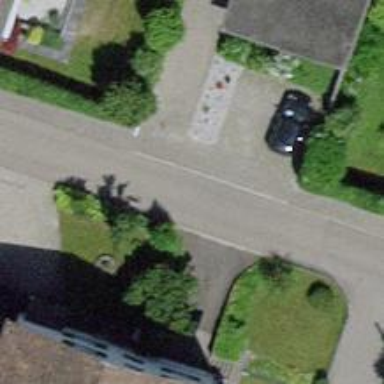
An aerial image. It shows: Bollard barrier.